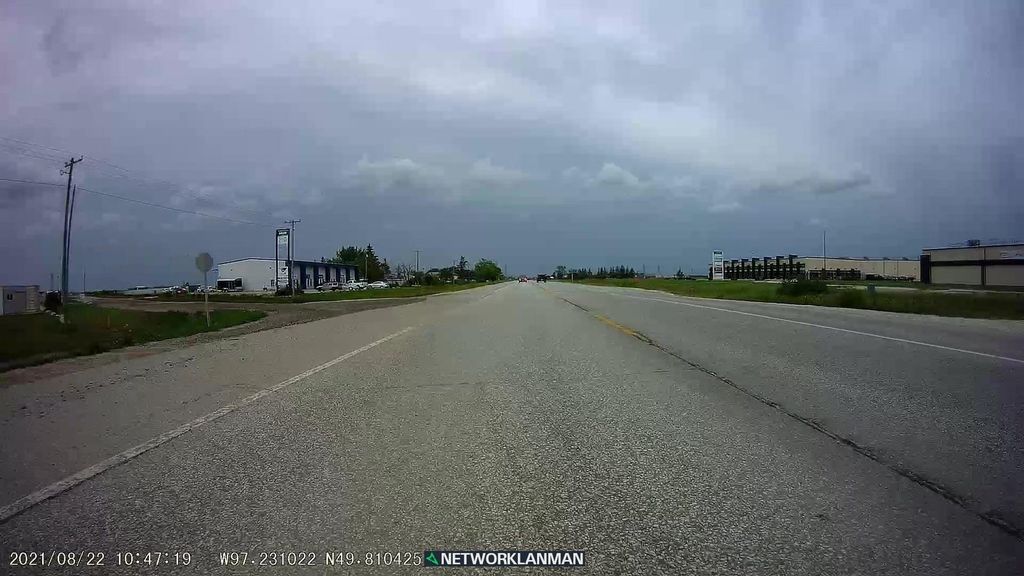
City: winnipeg